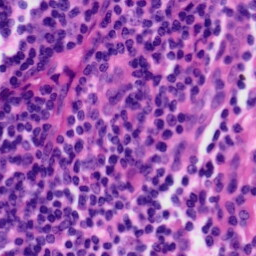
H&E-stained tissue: Tonsil